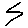
Label: zigzag